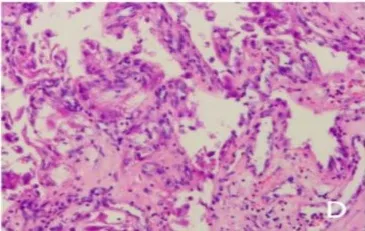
(B) MRI ADC sequence of renal tumor.
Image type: pathology (h&e)